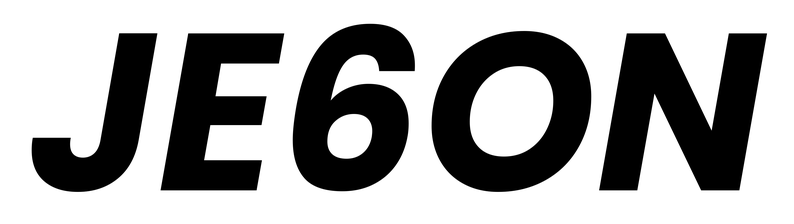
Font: Poppins-BoldItalic